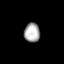
Tissue: lung
Cell type: Endothelial cells
Senescence score: 0.6305
Nuclear area (px): 297
Mean DAPI intensity: 170.067